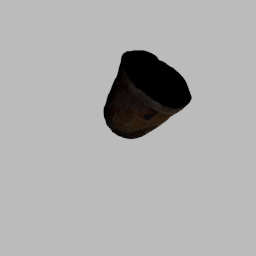
Label: decoration